Field crop: maize
Growth stage: 2
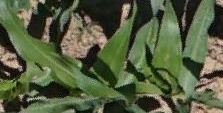
Species: maize